Question: I have some network stuff images as . I convert it to the .
It converts okay, but Chrome 29 and IE9 doesnt show text in it. Opera 12 and Firefox 24 show text (but Firefox have kerning problems).
Text is very important here, bcz that SVGs should be used as a reference-book with port numbers etc.
How can I fix texts here?
<URL>
Screenshot of this SVG file at the different browsers:

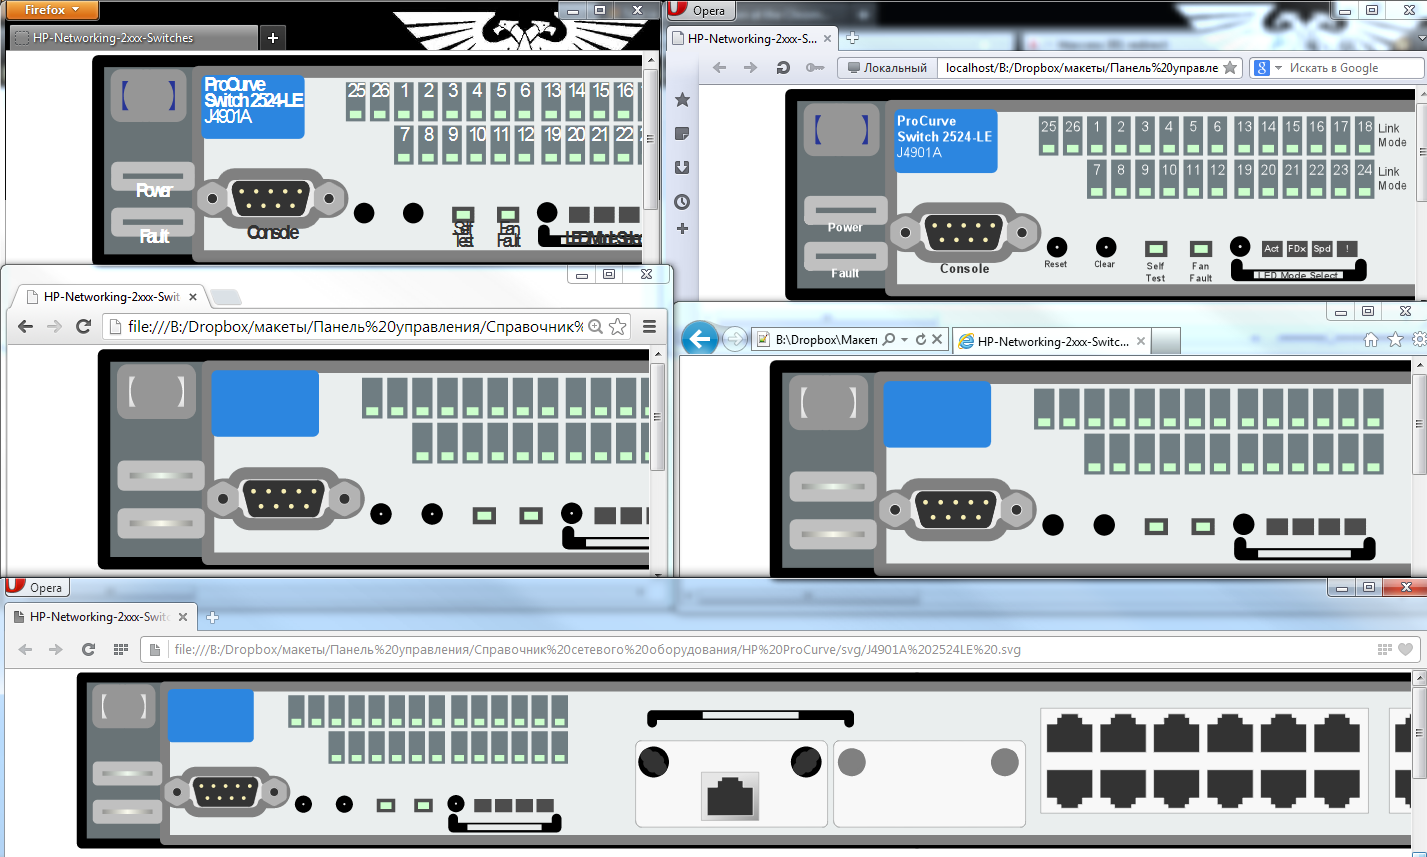
Answer: I have seen problems with SVG rendering when you have a Visio drawing with embedded word document (or some other file like that embedded using "insert object"). If you have that try converting them into native visio format first and then exporting to SVG again - may help. Your file now has "svg" in "svg".
Anyways, the issue looks like a bug (one more) in the IE9 SVG rendering :-) Basically, it appears that the following code fragment is rendered incorrectly in IE9 (full example):
'''
<svg width="10in" height="10in" viewBox="0 0 10 10"
xmlns="http://www.w3.org/2000/svg" >
<g transform="matrix(100, 0, 0, 100, 2, 2)">
<text font-size="0.01">FOO</text>
</g>
</svg>
'''
The thing is, the font is first upscaled x100 times and then downscaled x100 times (which is a silly thing to do from Visio SVG exporting engine), but anyways other browsers deal with it somehow).
It might be helpful if you could share the original visio drawing.